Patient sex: M
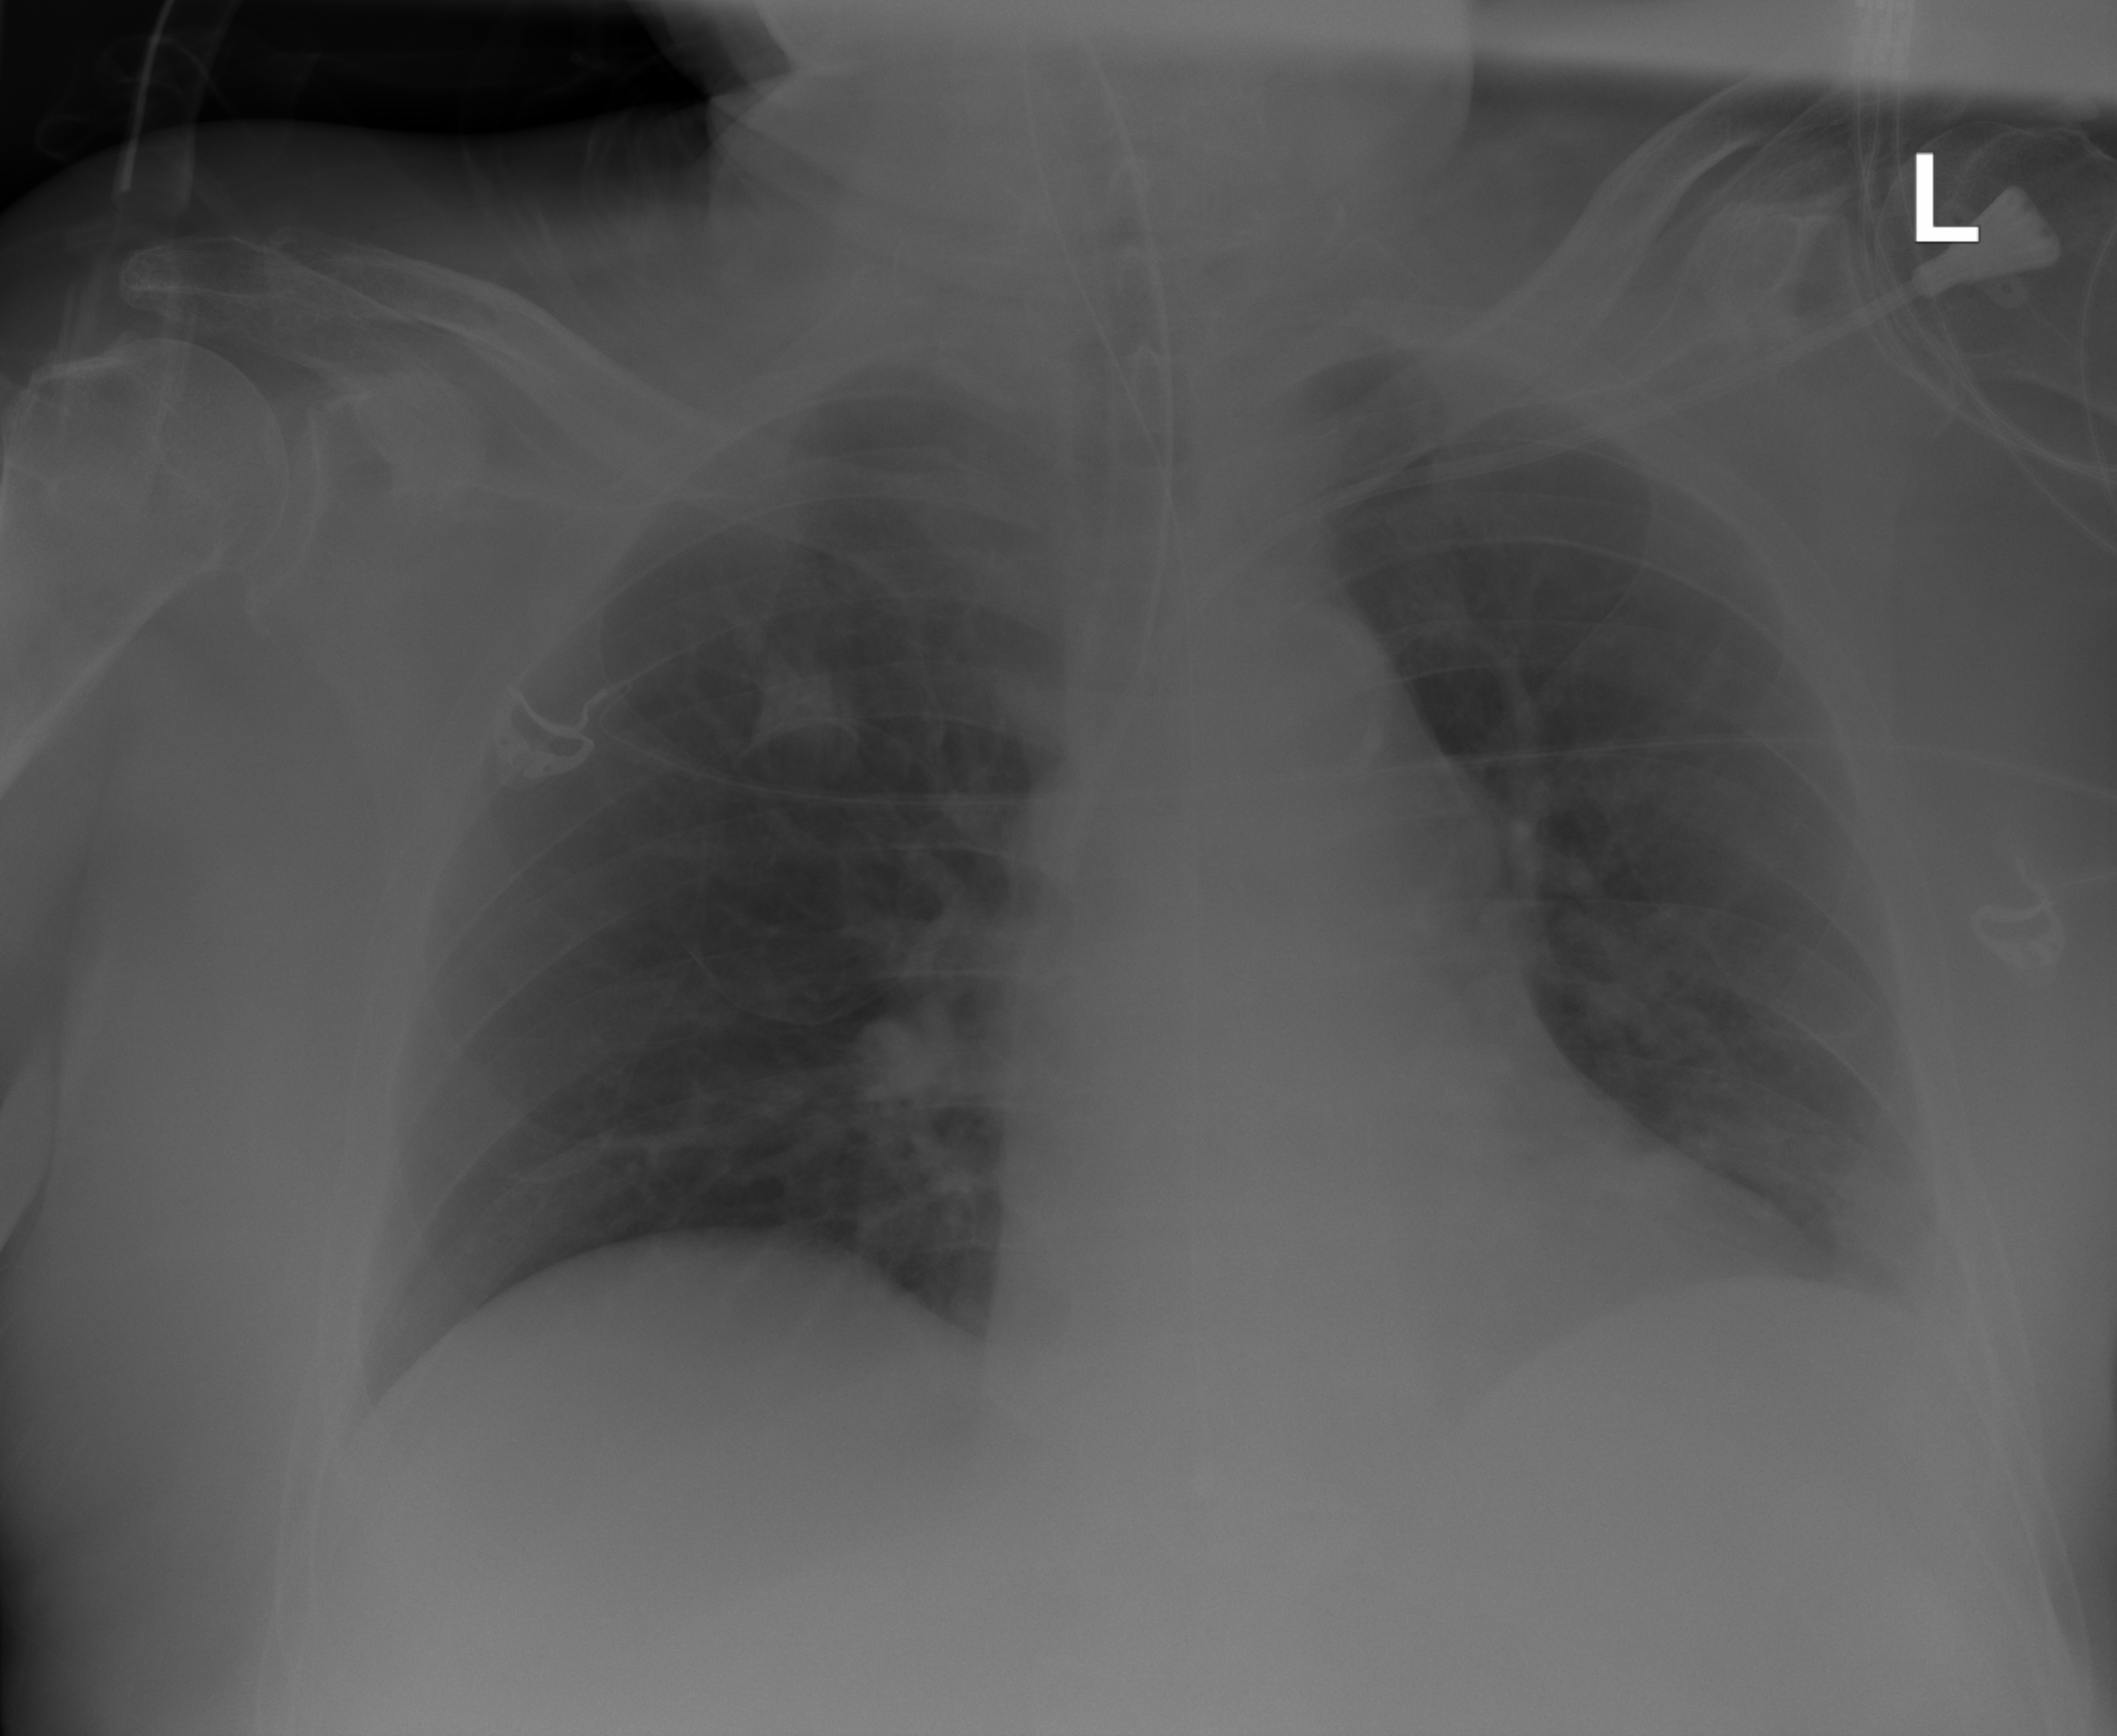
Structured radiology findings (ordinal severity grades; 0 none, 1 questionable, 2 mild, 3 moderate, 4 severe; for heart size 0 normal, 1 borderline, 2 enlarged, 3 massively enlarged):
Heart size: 1
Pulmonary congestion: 2
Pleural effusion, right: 0
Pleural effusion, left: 2
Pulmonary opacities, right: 0
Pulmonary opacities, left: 0
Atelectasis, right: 2
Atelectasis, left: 2